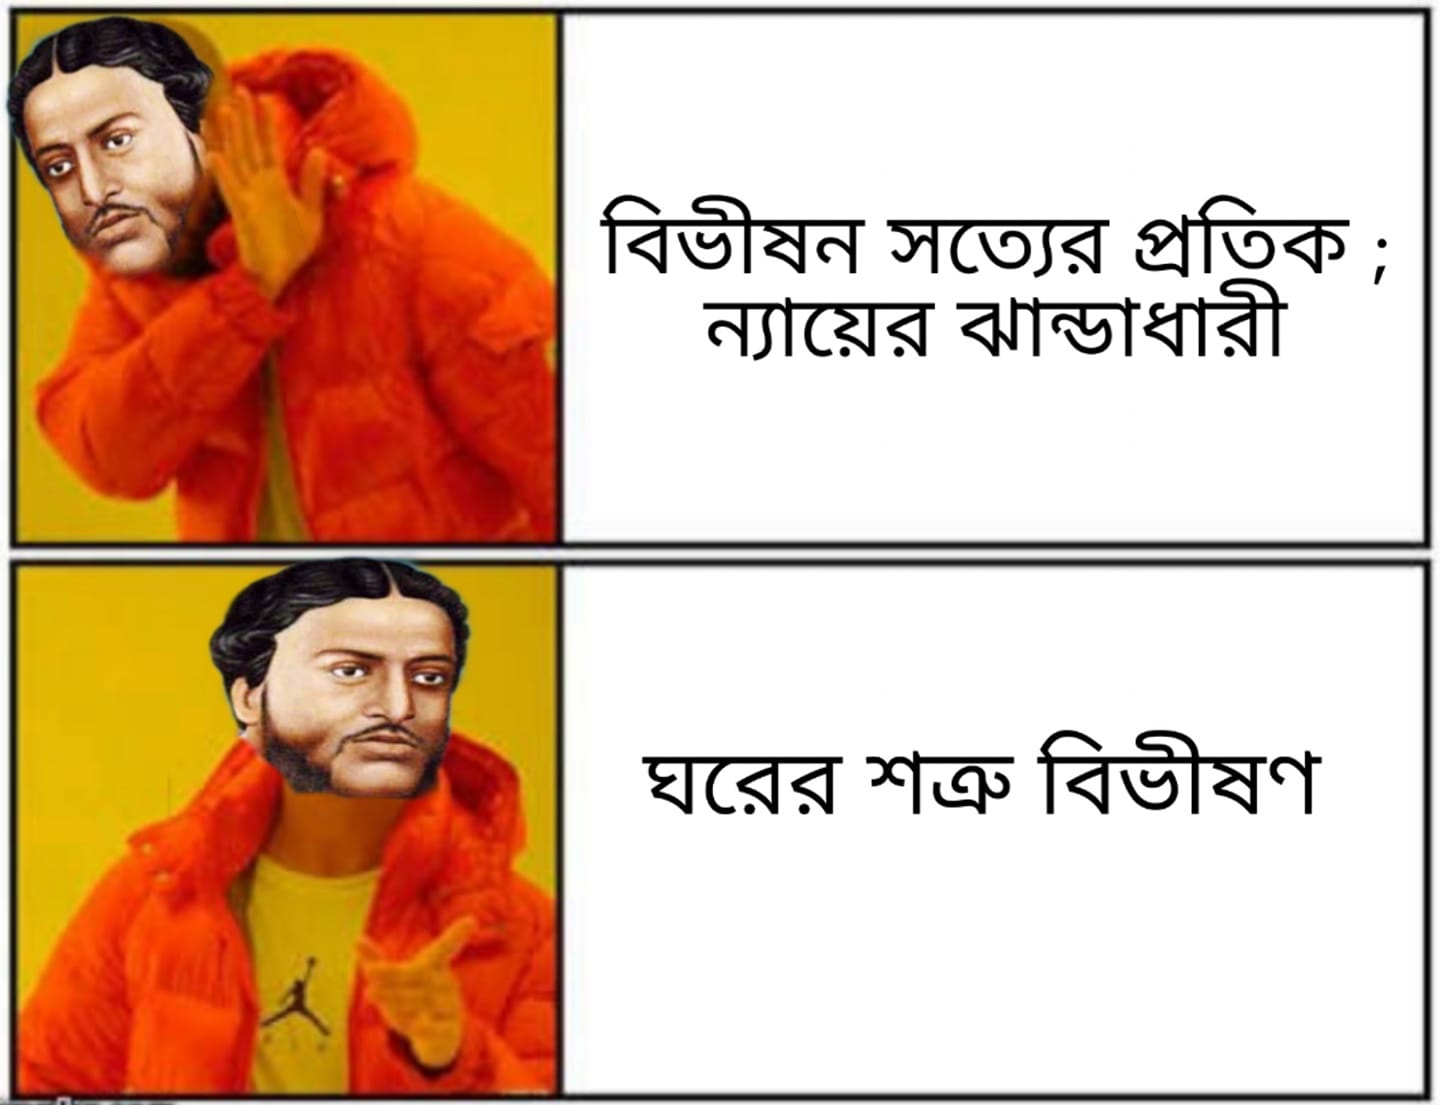
Caption: বিভীষন সত্যের প্রতিক ন্যায়ের ঝান্ডাধারী     ঘরের শত্রু বিভীষণ
Label: non-hate